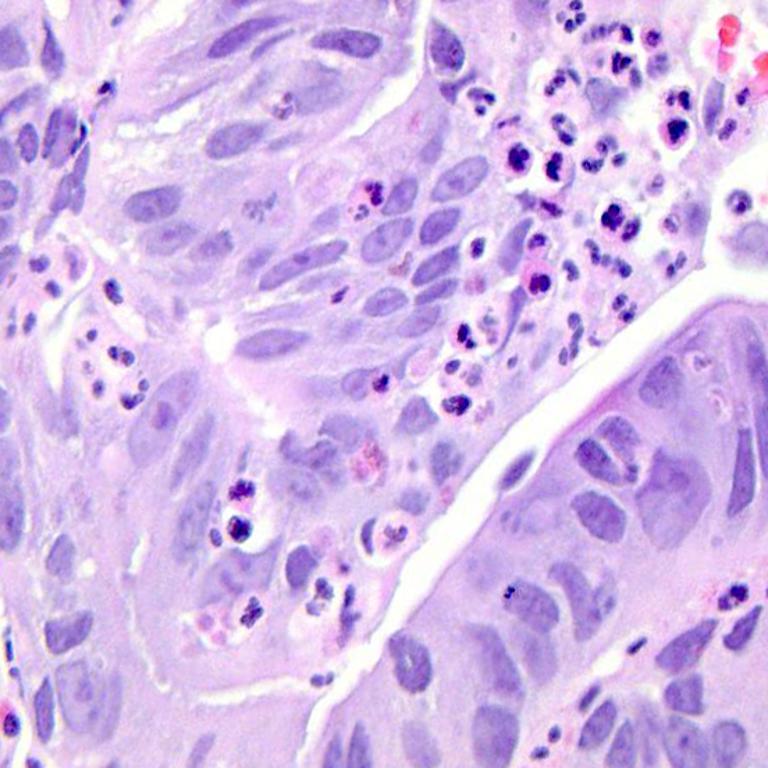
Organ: colon
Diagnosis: adenocarcinomas